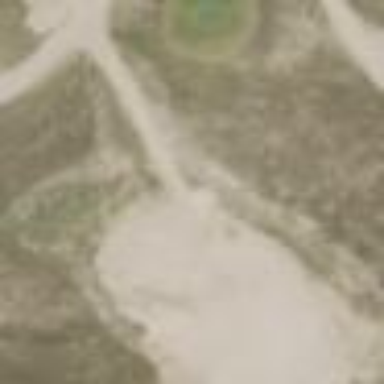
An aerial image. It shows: Sandy area is golf bunker.